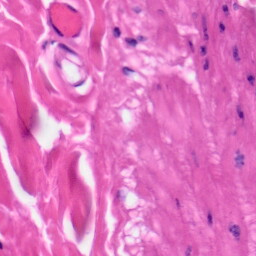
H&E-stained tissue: Skin